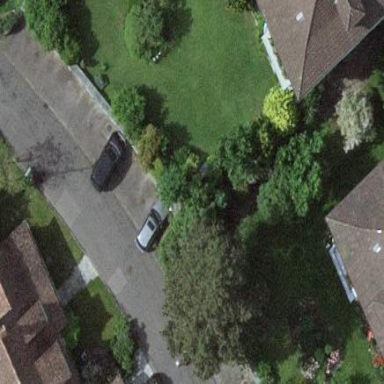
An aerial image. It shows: Group of garages.